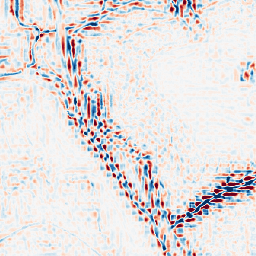
Category: wavelet
Decomposition family: wavelet_reverse_biorthogonal
Decomposition parameters: wavelet: rbio3.5
level: 3
Upsampling method: linear_exact
Upsampling parameters: scale: 4
Upsampling scale: 4